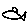
Label: fish